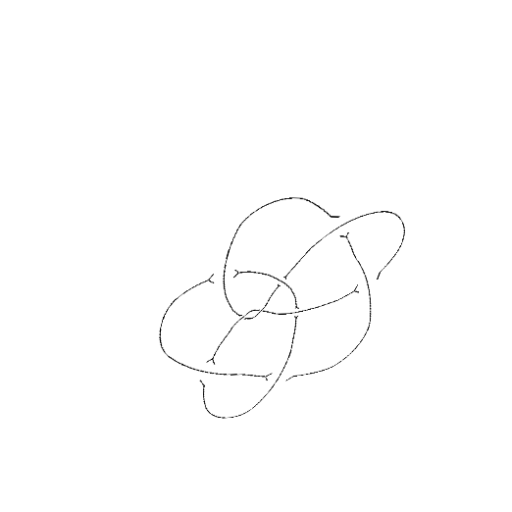
Crossing number: 9